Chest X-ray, PA view. Patient: 48 years old, sex F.
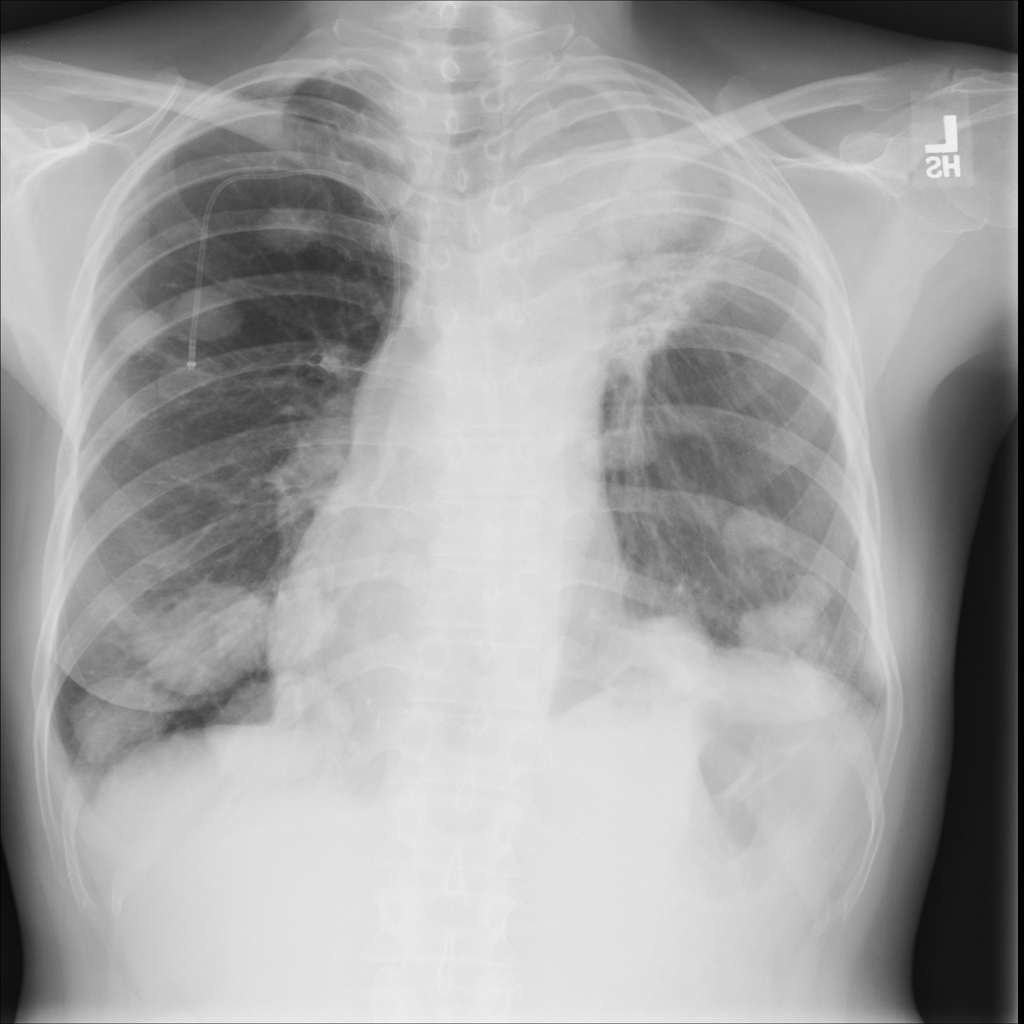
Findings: Consolidation